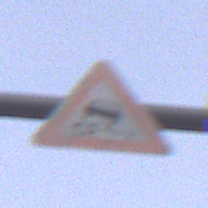
Verkehrszeichen: SchleuderOderRutschgefahr
Umgebung: Outdoor, Urban
Tageszeit: MorningAfternoon
Wetter: PartlyCloudy
Licht: Natural
Jahreszeit: NotSpecified
Kontrast: LowContrast